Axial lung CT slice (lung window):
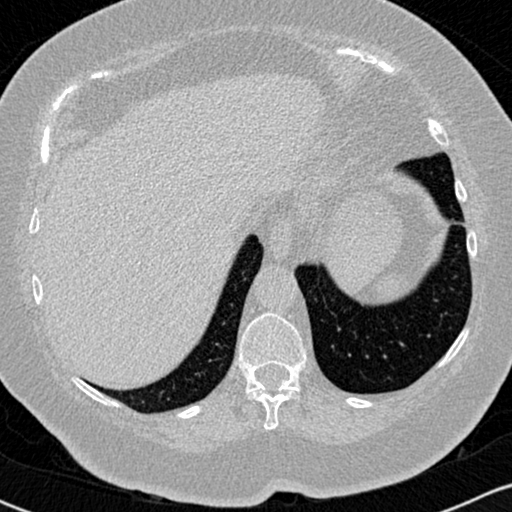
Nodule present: no